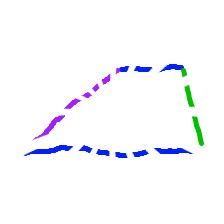
Shape: trapezoid